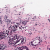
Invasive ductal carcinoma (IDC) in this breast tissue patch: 1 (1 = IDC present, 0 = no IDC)